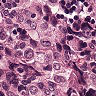
Metastatic tissue present: yes